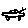
Label: car